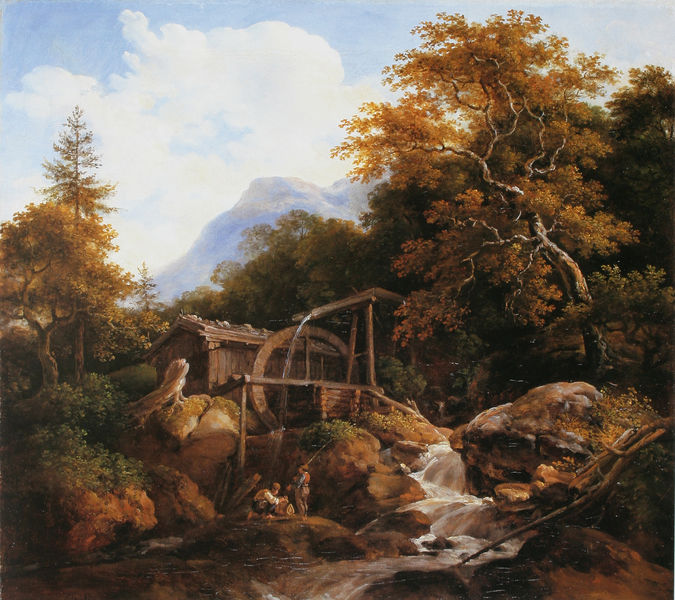
Titel: Die Wetzsteinmühle bei Ohlstadt in Oberbayern
Künstler: Johann Georg von Dillis
Standort: München
Institution: Bayerische Staatsgemäldesammlungen
Schlagwörter: baum, berg, blau, blätter, felsen, himmel, laub, mann, wasser, wolken, bäume, fluss, gelb, grün, landschaft, menschen, braun, hell, holz, licht, männer, schwarz, weiss, ausblick, dach, gebäude, haus, wiese, wolke, stein, steine, ast, bach, baumstamm, birke, ferne, flusslauf, mühle, natur, stamm, busch, gebüsch, gewässer, hütte, kanal, sonne, insel, figur, wald, wasserfall, kinder, müller, bewölkt, naturalismus, zwei, buben, fischer, jungen, knaben, berge, bergig, fels, gebirge, gipfel, herbst, figuren, rad, romantik, strom, stromschnelle, spielen, balken, junge, liegend, stütze, gerüst, wurzel, alpen, zweig, lichtung, gefälle, angel, laubbaum, tanne, tasche, blua, laubwald, sonnenschein, konstruktion, eiche, wasserstrahl, rucksack, tirol, buche, herbstlich, gebierge, holzhaus, holzbalken, schindeln, schindeldach, angler, mühlrad, wasserrad, wasserleitung, angeln, fischen, holzbau, lärche, lerche, wassermühle, schöpfrad, holzstapel, leitung, angelrute, himmel wolken, baumwurzel, stützkonstruktion, wasserkanal, bächlein, fontainbleau, menschen+#, landschaft#, klippklapp, klipp, #baum, braunes laub, gebiergsbach